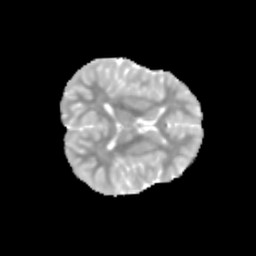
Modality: MD
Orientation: axial
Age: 10
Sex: female
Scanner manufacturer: siemens
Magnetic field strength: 3 T
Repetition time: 3.8 s
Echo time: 0.07 s